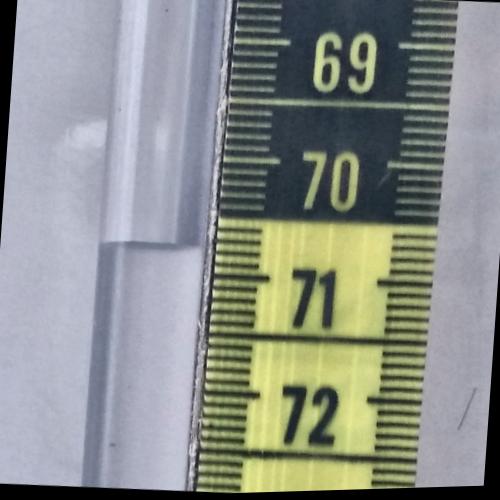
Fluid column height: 70.8 cm